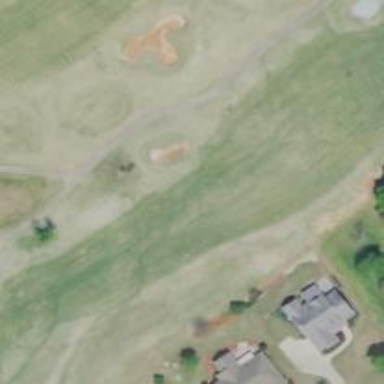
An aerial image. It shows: Golf hole.